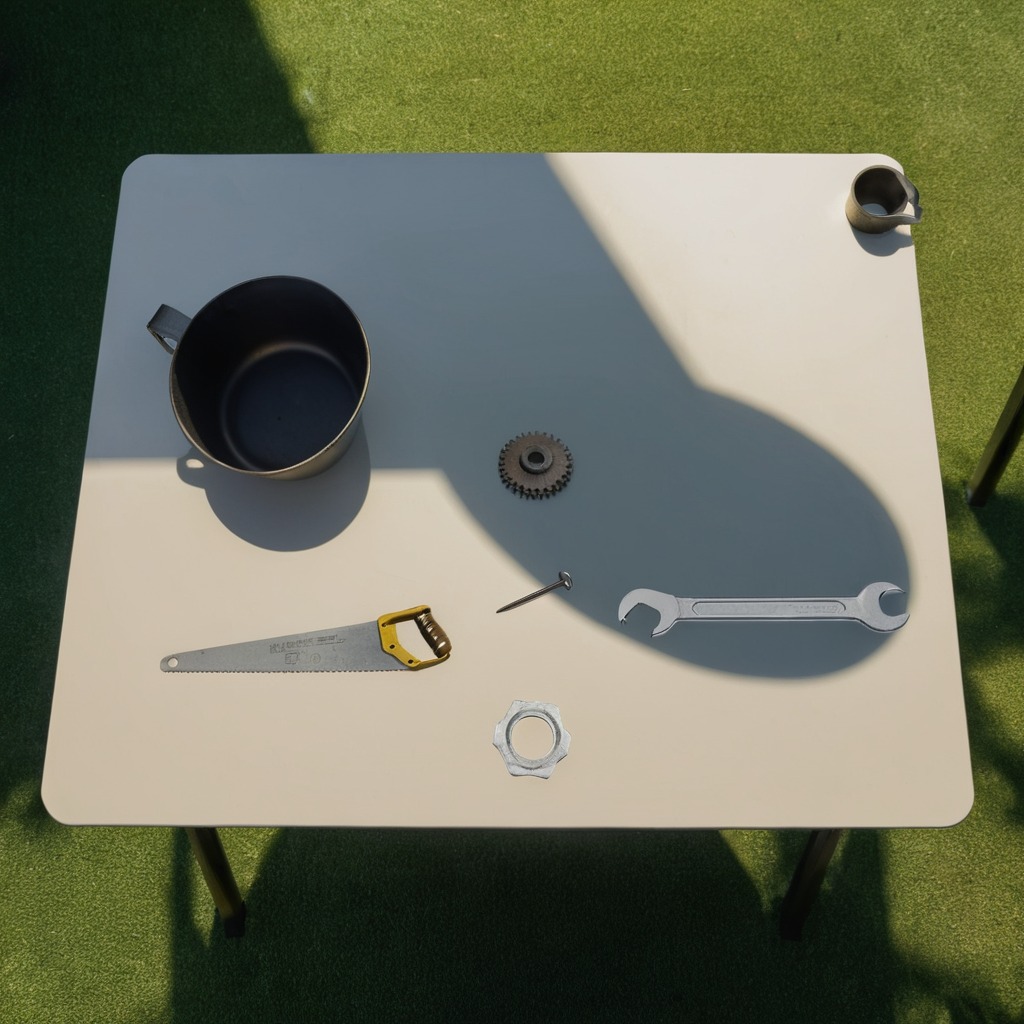
A gear with teeth, an iron nail, a saw, a nut and a wrench are lying on the table.